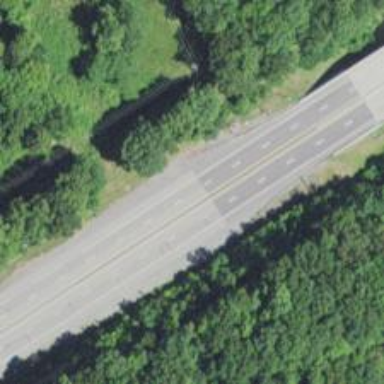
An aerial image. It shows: Expressway with asphalt surface categorized as trunk highway.